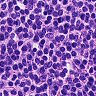
Metastatic tissue present: no